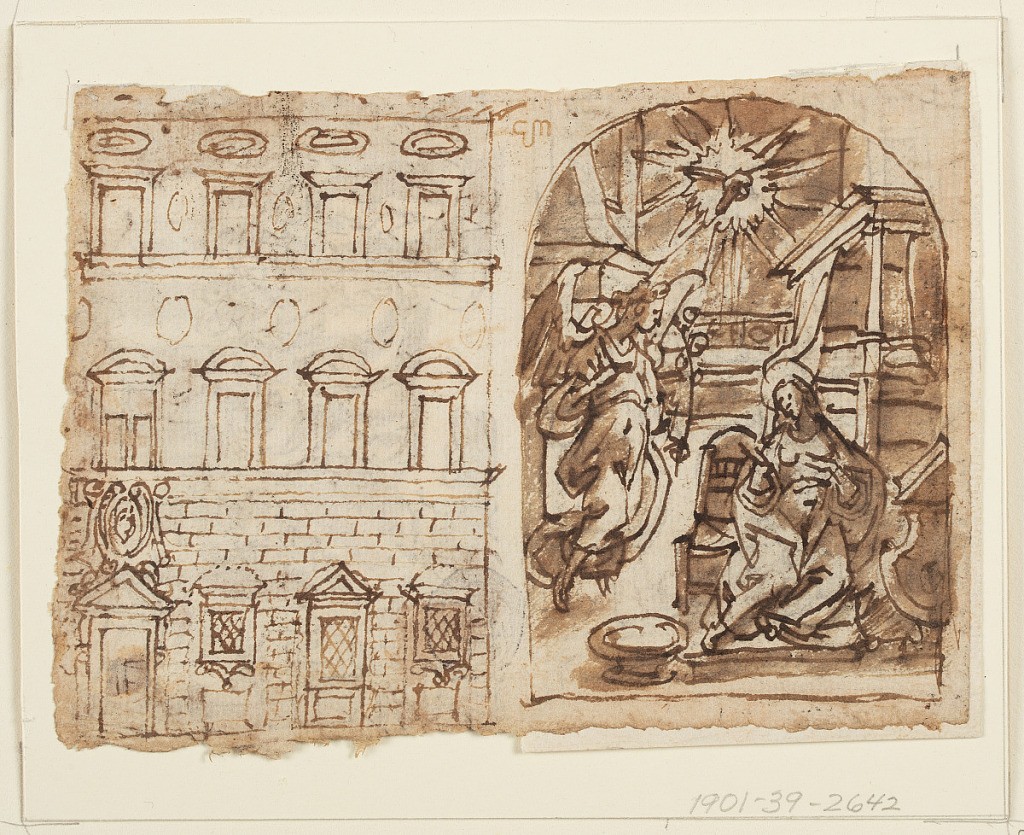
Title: Elevation of Palazzo Pazzi dell' Accademia Colombaria [left]; Annunciation [right]
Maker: Jan van der Straet, called Stradanus, Flemish, 1523–1605
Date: ca. 1590 – 1595
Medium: Pen and brown ink, brown and black washes over black chalk on laid paper
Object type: Drawing
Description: Recto, left: Facade of a Florentine palazzo. The building has three stories, with the ground level featuring a rusticated architectural skin and the upper two stories heavily decorated.
Recto, right: Within an arched space, Gabriel approaches from left, with the dove of the Holy Spirit above. The Virgin sits on the floor of her bedroom, beside a lectern.
Verso, above: Christ stands in the center of a hall administering Communion to a kneeling, haloed figure. Eleven other figures kneel at left, forming a semi-circle. A table and some spectators are at right. A colonnade is in the background.
Verso, below: Facade of a Florentine palazzo. The building has three stories, with the ground level featuring a rusticated architectural skin and the upper two stories heavily decorated.